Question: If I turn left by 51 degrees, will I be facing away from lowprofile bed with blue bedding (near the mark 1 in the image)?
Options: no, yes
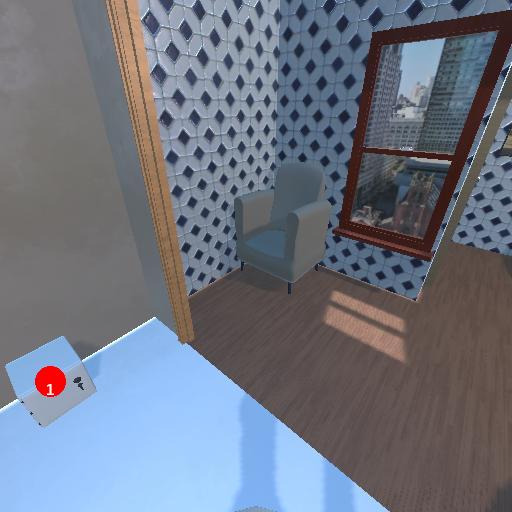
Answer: no